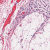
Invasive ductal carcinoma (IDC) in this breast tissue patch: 1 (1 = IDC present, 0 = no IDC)